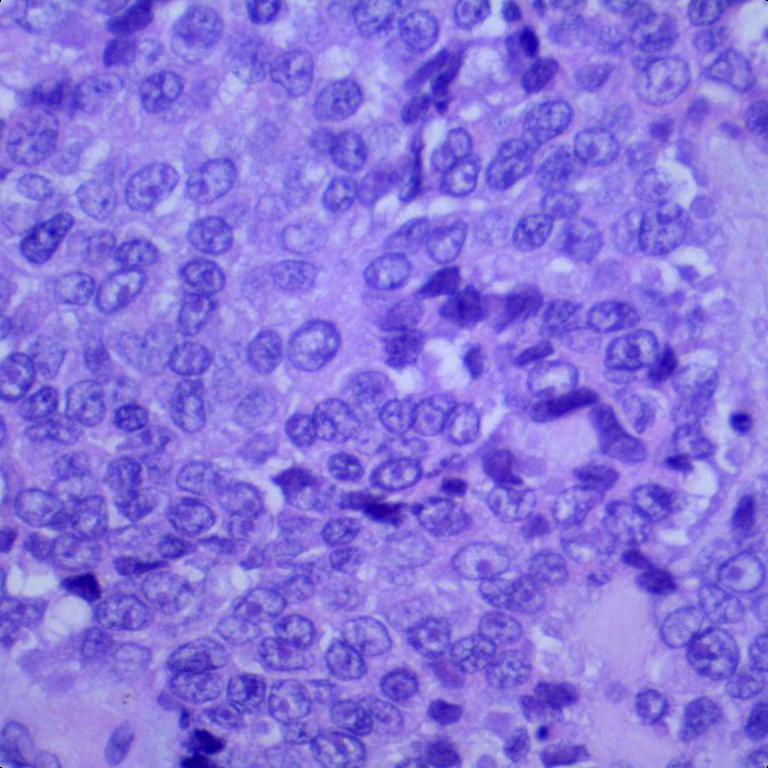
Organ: lung
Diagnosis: squamous carcinomas